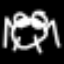
Label: frog